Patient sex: M
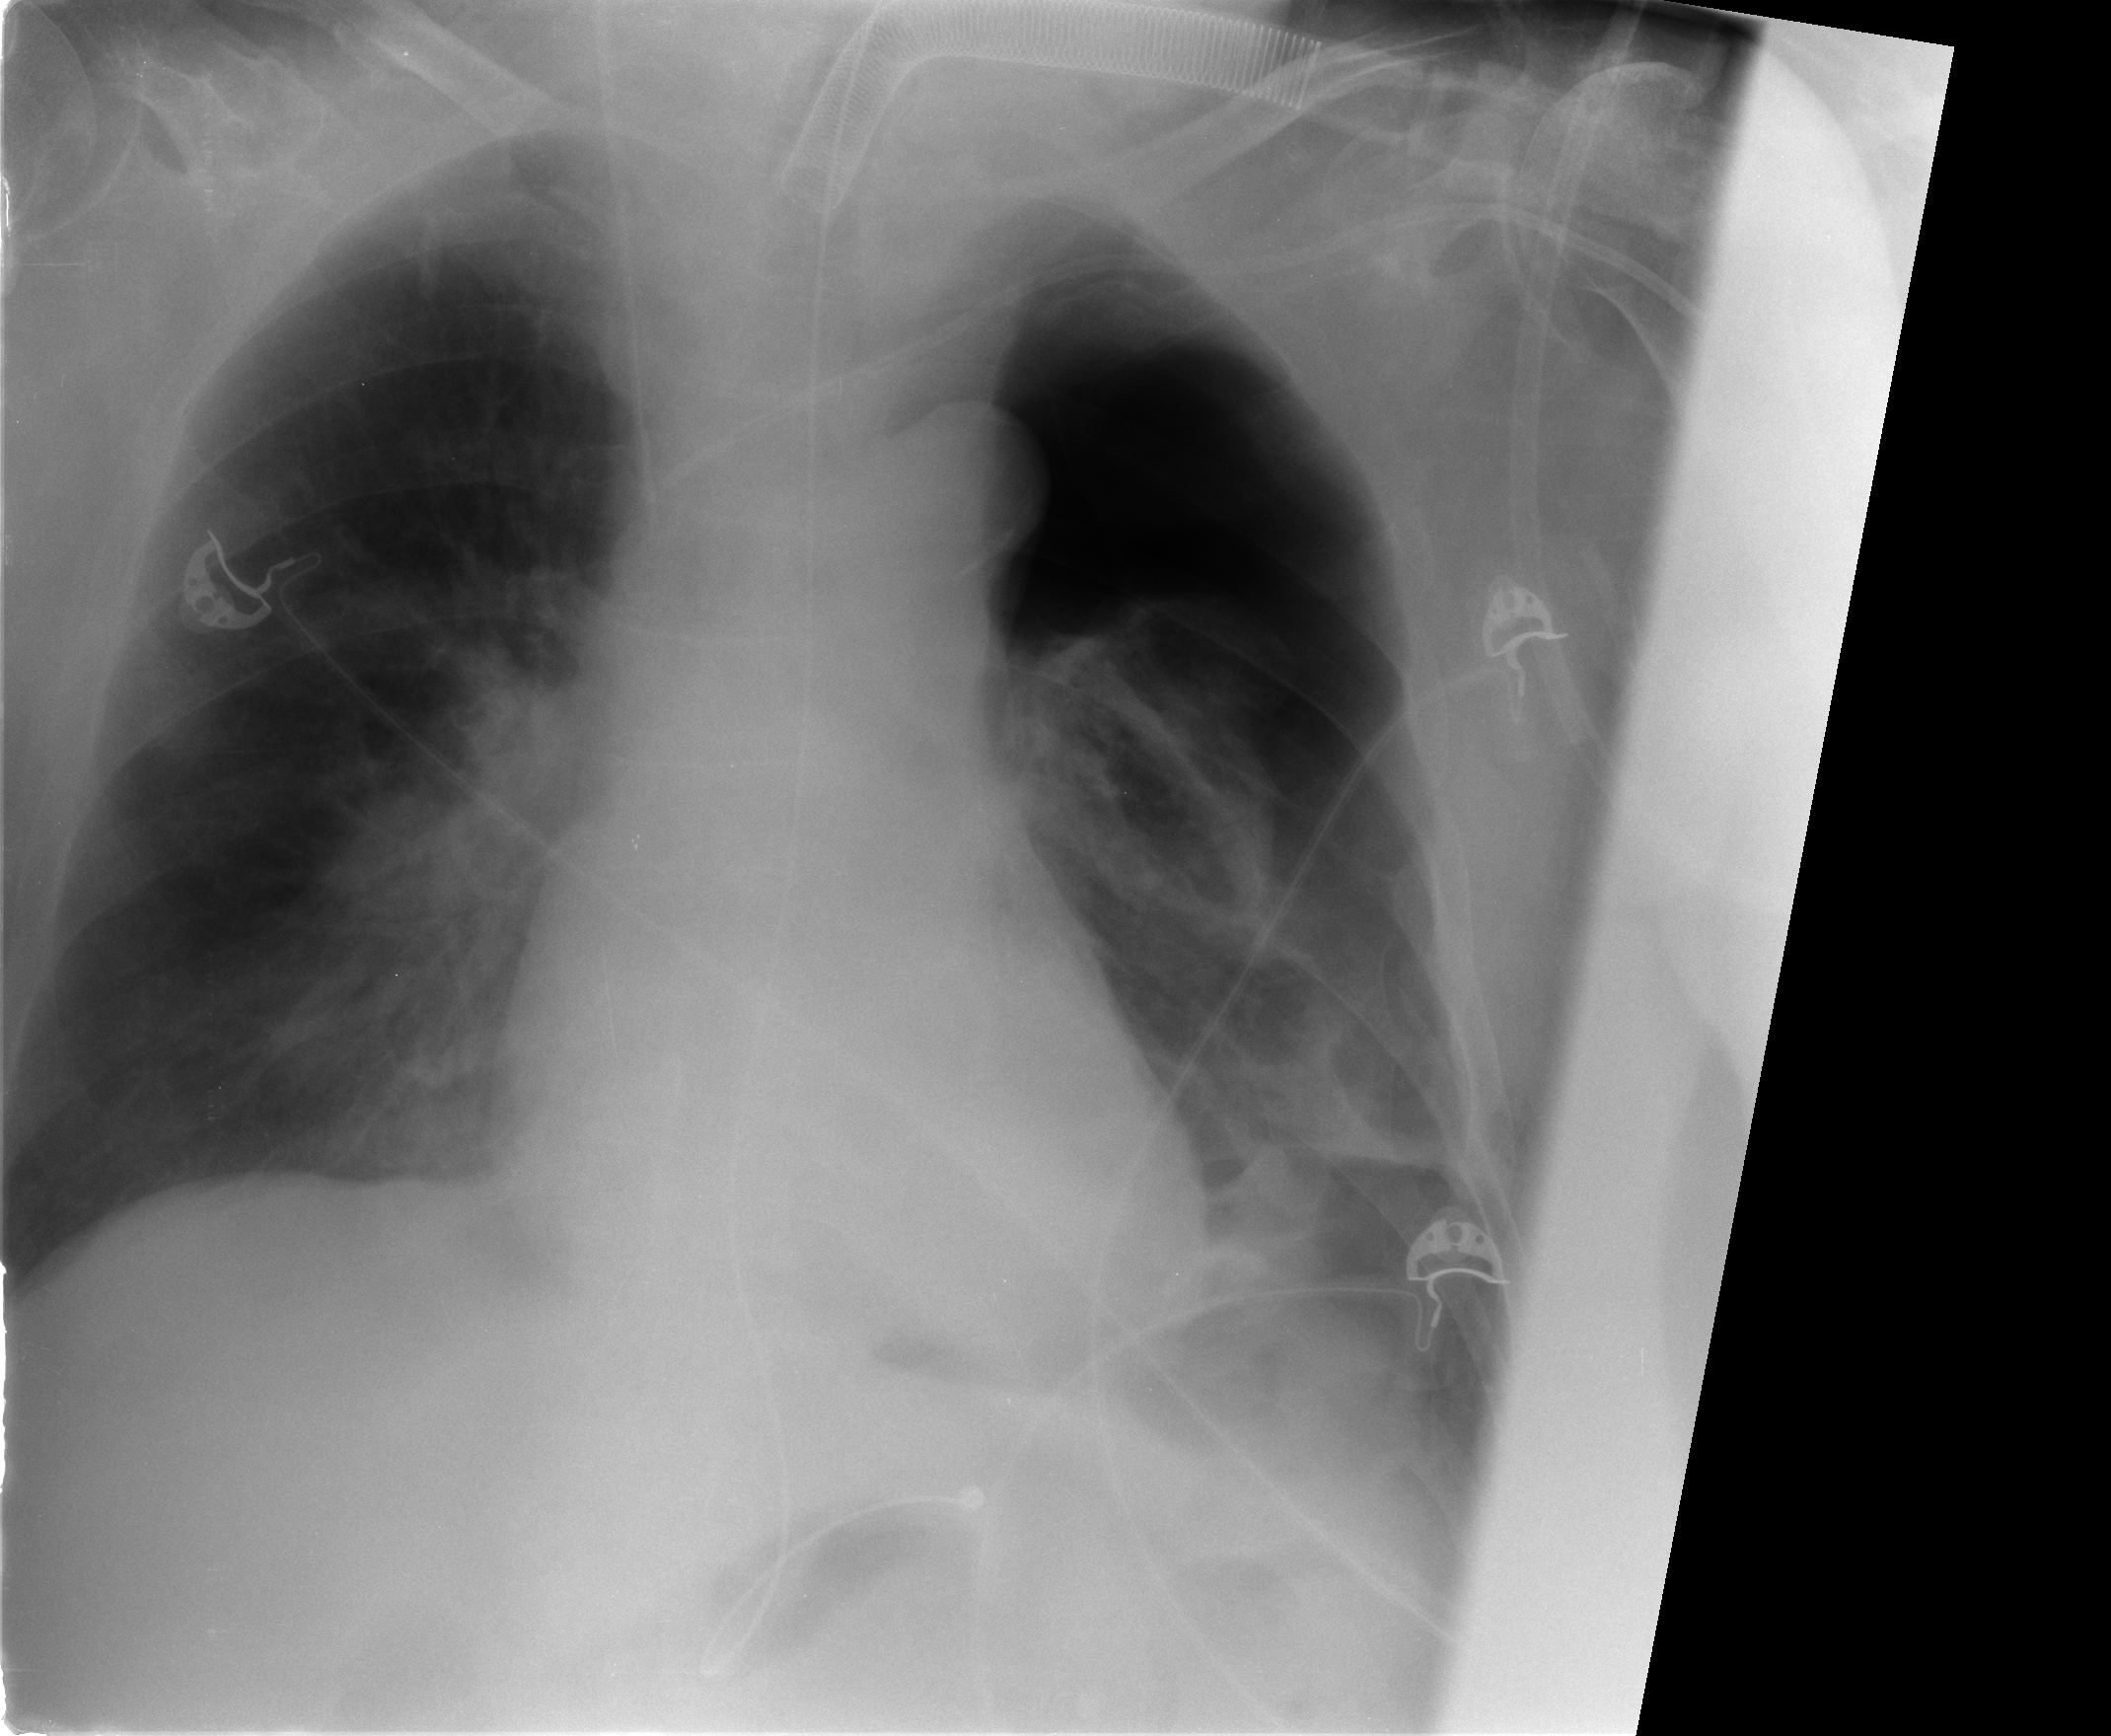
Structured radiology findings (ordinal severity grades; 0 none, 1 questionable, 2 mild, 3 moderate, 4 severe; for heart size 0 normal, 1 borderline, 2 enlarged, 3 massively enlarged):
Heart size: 2
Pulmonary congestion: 2
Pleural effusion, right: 2
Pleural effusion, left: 2
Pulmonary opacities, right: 2
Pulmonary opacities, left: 2
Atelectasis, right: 2
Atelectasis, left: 2